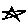
Label: star